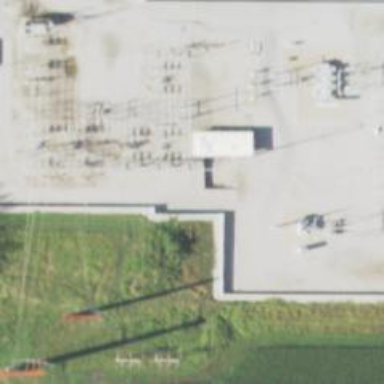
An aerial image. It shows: Switch used for power control.